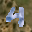
Label: 4